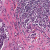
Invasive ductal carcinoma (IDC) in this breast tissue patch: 0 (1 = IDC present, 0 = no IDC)